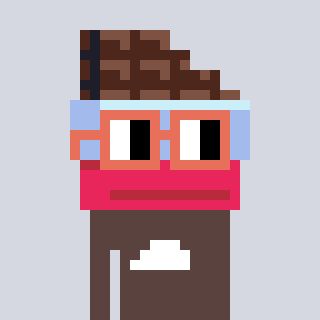
a pixel art character with square orange glasses, a chocolate-shaped head and a darkbrown-colored body on a cool background